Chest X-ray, PA view. Patient: 54 years old, sex M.
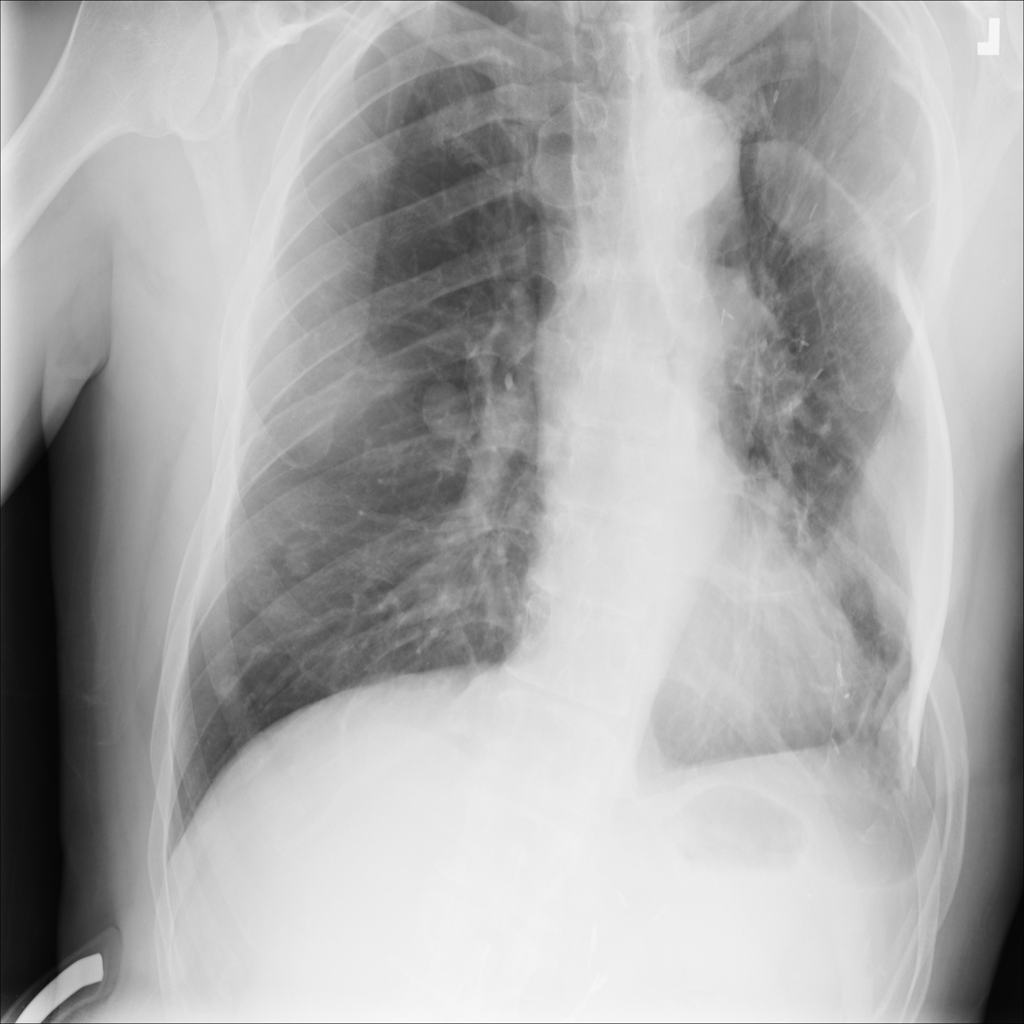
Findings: Mass